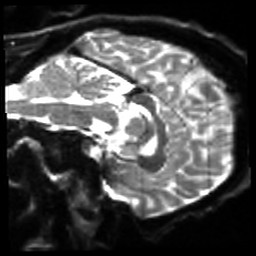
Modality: sbref
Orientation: sagittal
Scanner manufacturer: siemens
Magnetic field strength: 3 T
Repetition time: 4 s
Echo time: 0.0594 s